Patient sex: M
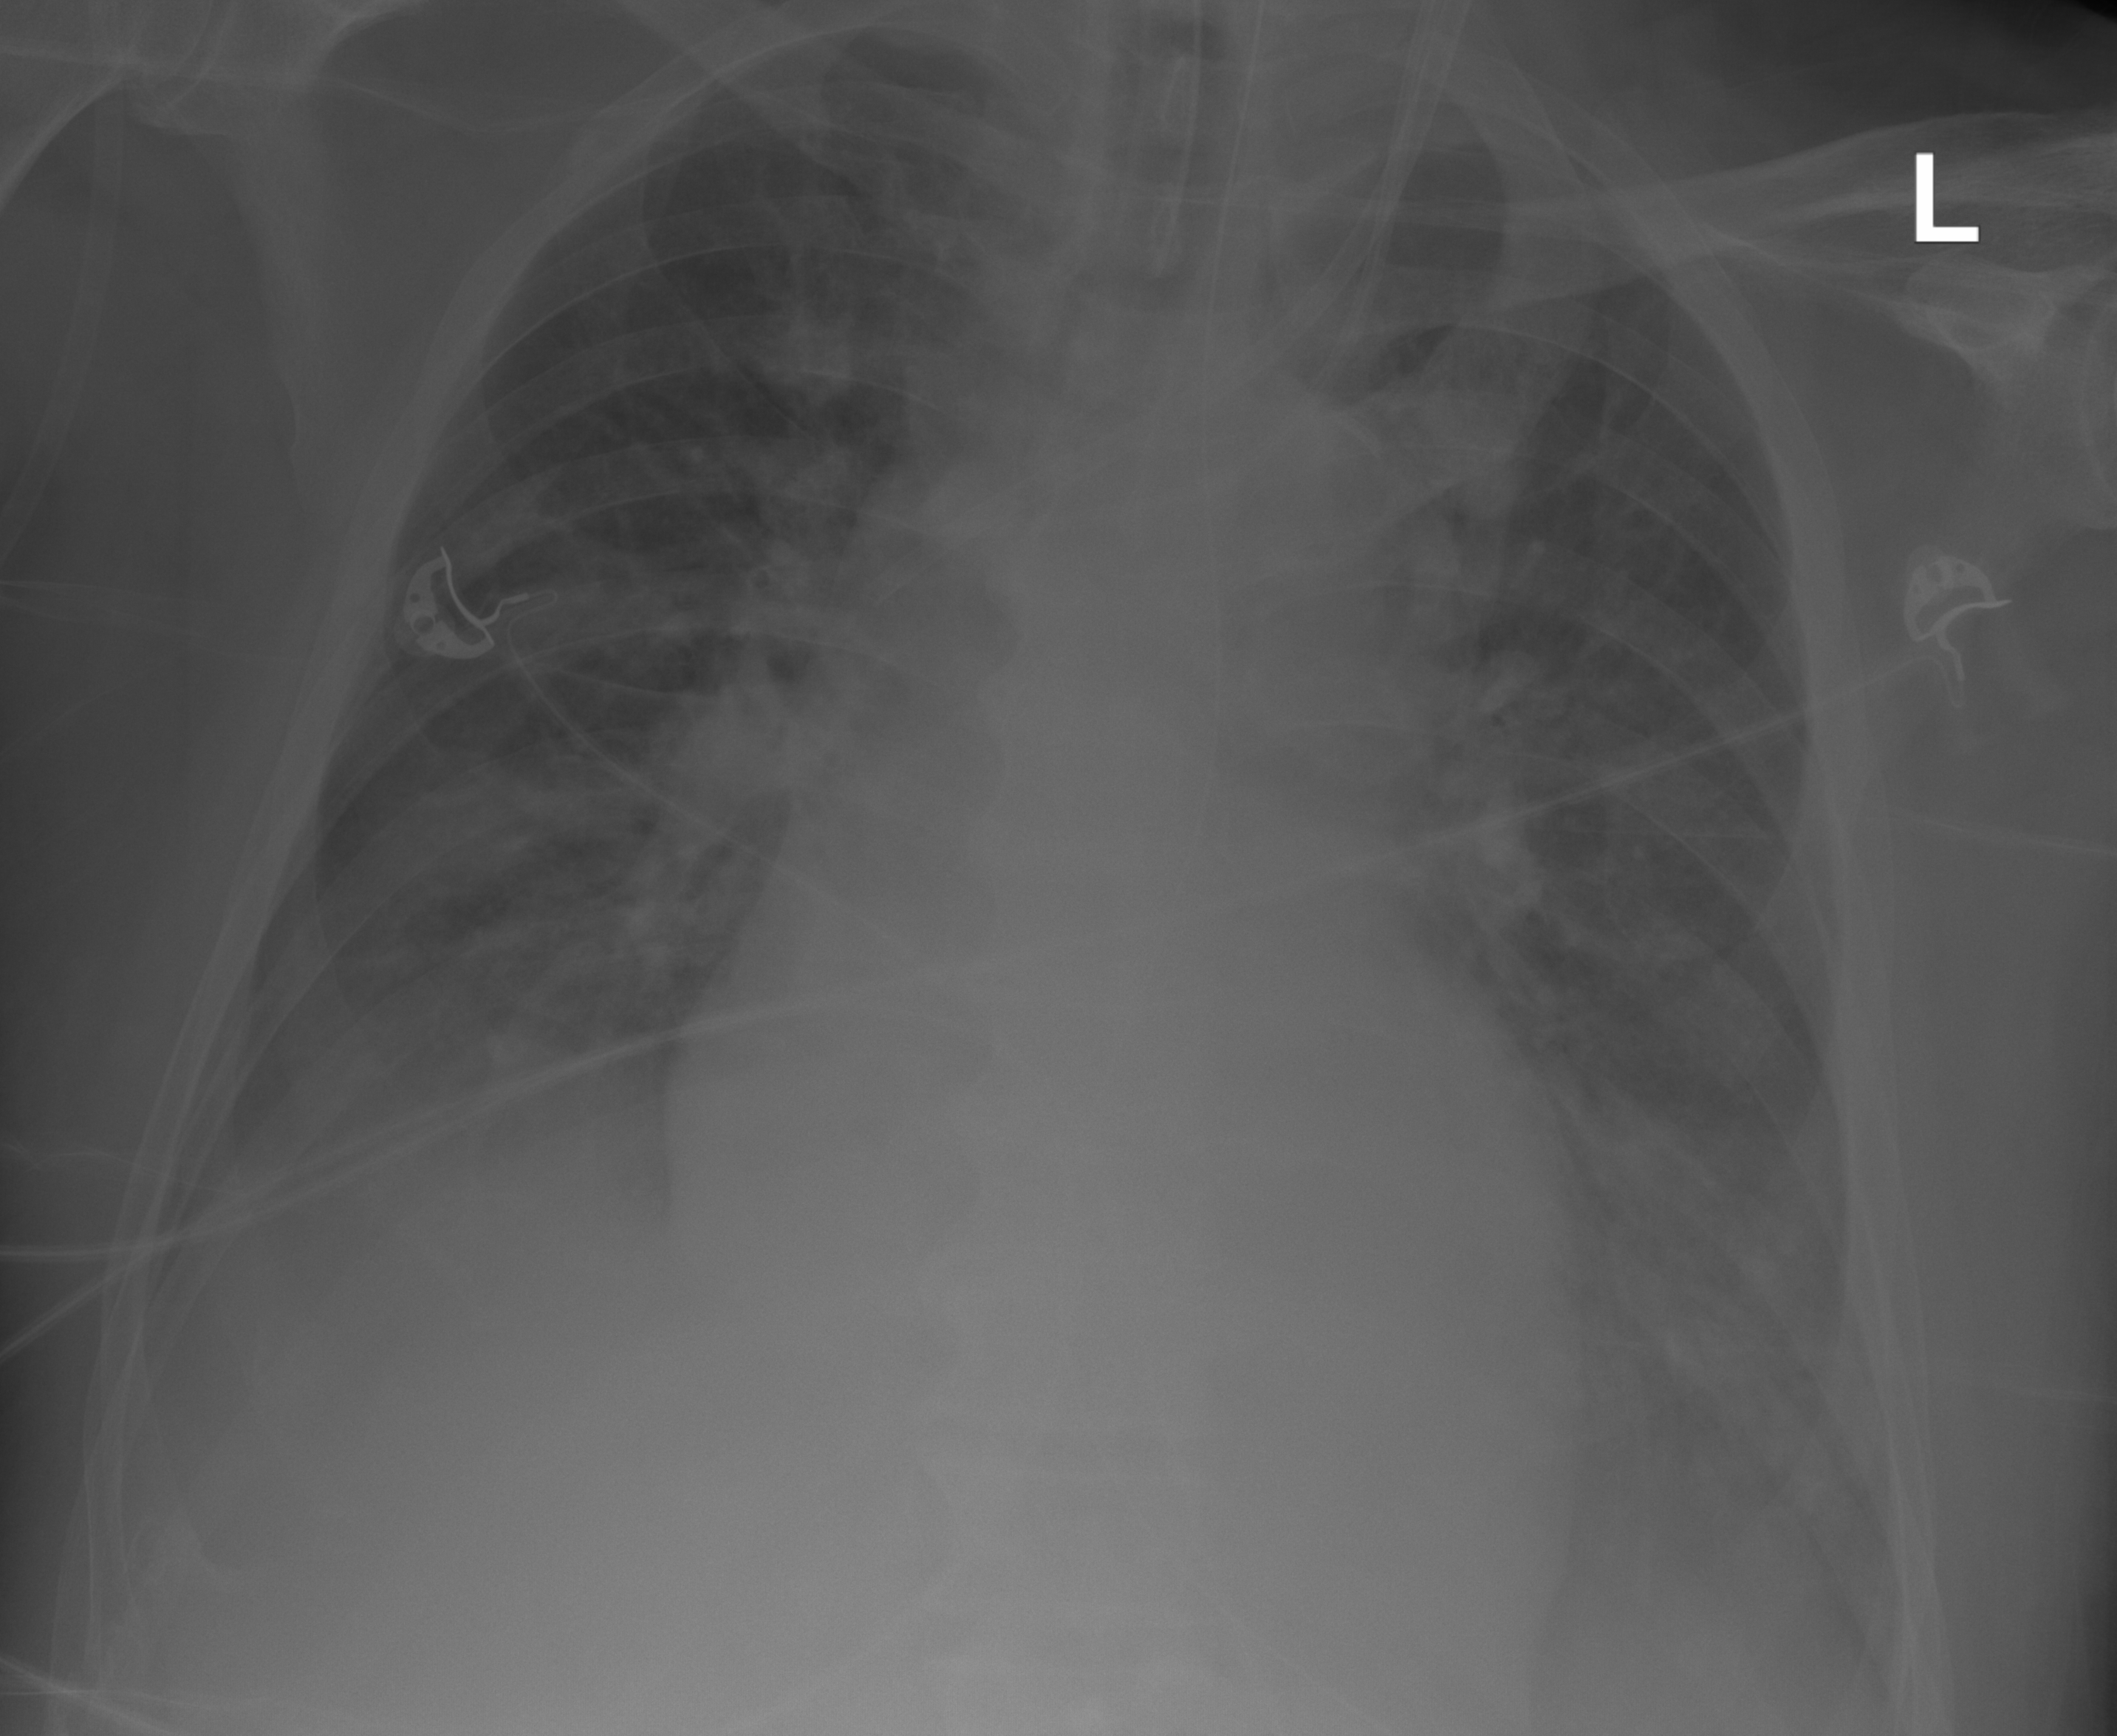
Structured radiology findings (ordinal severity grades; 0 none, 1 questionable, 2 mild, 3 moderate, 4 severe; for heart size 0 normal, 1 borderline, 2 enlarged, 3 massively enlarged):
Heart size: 0
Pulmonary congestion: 2
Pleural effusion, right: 0
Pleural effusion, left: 2
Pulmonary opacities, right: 0
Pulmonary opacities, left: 2
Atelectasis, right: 1
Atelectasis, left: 2